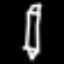
Label: pencil